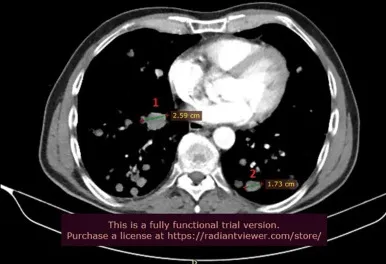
(A-C): Baseline thoracic CT showing multiple metastases bilaterally (June 2021).
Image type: radiology (ct)